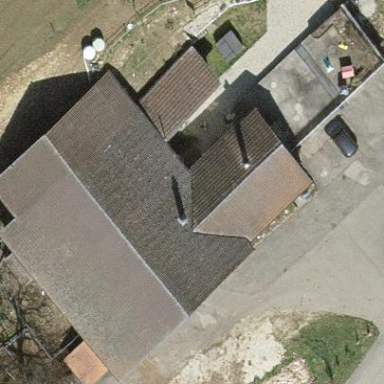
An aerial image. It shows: Farm building.